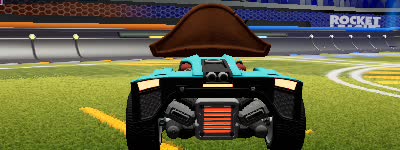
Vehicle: breakout